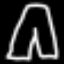
Label: pants